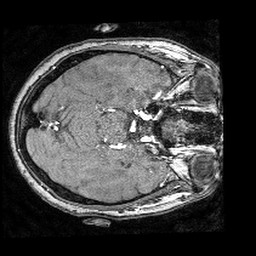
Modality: angio
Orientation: axial
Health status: ill
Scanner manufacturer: philips
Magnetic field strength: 3 T
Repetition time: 0.0183 s
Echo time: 0.003371 s